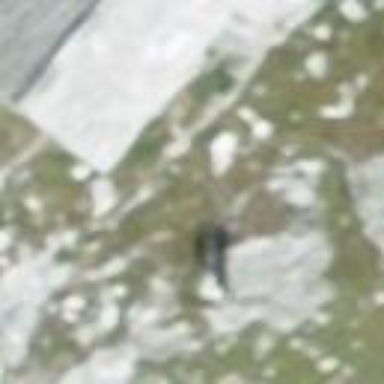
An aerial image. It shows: Wilderness hut in building.